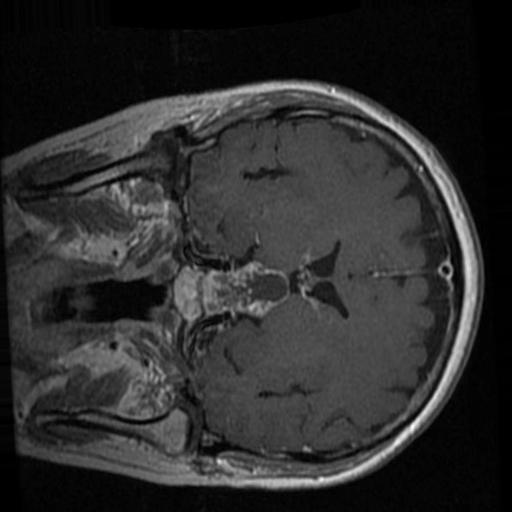
Label: brain_tumor